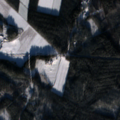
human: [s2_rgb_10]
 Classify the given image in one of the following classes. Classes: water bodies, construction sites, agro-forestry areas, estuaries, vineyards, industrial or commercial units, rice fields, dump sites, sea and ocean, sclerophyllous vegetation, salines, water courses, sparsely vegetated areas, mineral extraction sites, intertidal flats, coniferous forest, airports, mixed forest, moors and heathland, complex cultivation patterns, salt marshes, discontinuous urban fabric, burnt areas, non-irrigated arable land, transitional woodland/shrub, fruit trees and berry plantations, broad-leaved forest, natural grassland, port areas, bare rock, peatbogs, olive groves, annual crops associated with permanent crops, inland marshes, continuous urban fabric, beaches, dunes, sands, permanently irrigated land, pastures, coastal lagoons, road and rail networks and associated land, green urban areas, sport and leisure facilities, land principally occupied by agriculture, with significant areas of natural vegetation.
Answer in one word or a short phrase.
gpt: land principally occupied by agriculture, with significant areas of natural vegetation, coniferous forest, mixed forest